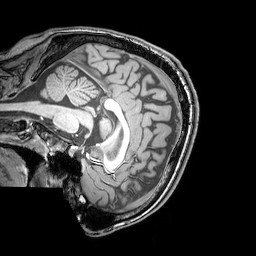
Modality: T1w
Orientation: sagittal
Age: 24
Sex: male
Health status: healthy
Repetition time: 0.081 s
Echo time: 0.037 s